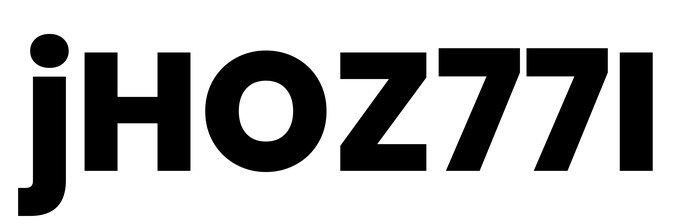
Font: Poppins-ExtraBold